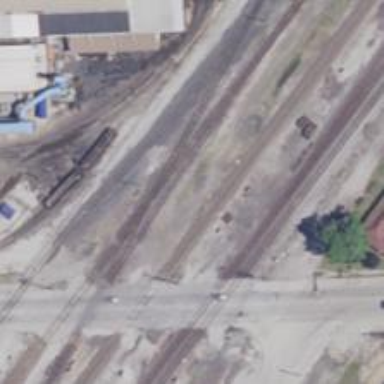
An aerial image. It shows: Railway crossing.